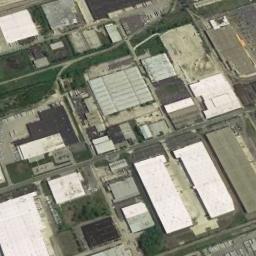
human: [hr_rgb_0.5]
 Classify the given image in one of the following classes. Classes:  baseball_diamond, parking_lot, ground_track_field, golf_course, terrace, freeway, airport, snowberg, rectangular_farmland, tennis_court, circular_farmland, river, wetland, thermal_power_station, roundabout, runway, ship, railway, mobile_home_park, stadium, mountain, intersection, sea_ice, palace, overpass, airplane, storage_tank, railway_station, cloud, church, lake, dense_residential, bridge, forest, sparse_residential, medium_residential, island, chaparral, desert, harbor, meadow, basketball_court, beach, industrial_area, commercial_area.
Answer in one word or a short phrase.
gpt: industrial_area